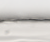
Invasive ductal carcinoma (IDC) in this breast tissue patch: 0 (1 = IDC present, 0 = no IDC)